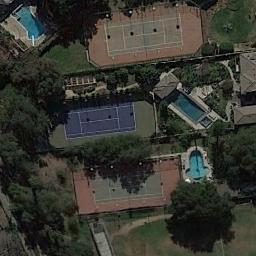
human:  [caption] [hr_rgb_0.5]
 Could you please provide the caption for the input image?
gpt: Many trees are near the tennis courts .

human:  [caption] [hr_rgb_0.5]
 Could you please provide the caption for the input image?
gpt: Tennis court and swimming pool surrounded by trees .

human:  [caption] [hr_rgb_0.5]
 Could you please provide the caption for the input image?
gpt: There are two small tennis courts in blue and green .

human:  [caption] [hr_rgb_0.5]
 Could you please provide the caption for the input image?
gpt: The tennis court is on the grass next to some buildings and trees .

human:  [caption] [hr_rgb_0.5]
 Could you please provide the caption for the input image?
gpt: There are some green trees around the tennis court .